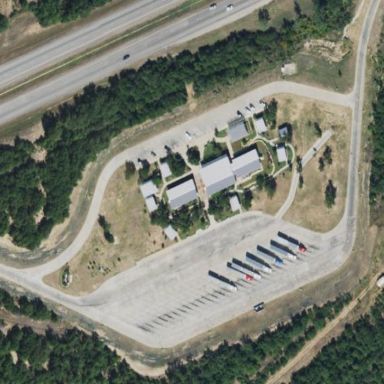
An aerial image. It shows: Rest area on the road with picnic tables.